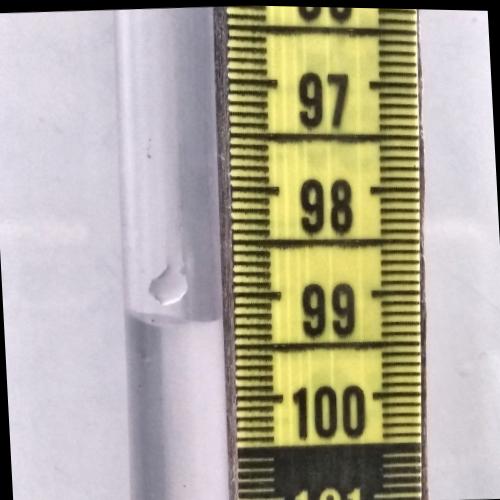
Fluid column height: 99.2 cm